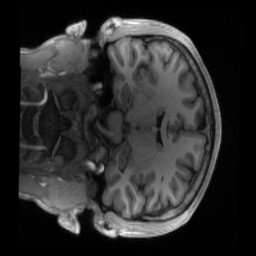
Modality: T1w
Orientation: coronal
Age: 23
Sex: male
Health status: ill
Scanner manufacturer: siemens
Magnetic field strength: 3 T
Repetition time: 2.2 s
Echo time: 0.00157 s